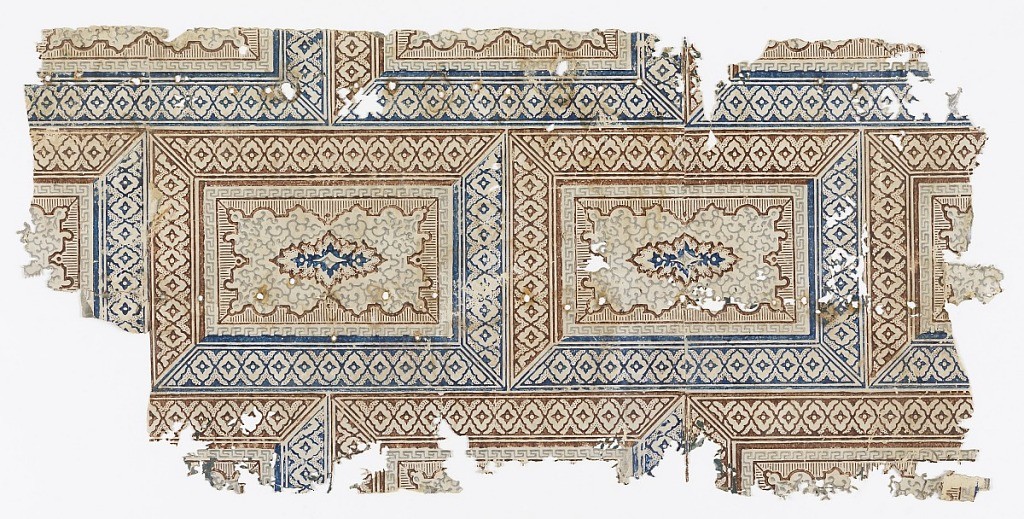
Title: Sidewall - fragment
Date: ca. 1840–60
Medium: Machine-printed
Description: Variant of a brick or ashlar block pattern, printed in reddish-brown, blue and gray on white polished ground, horizontal rectangles arranged like stones in a wall, made up of scrollwork.